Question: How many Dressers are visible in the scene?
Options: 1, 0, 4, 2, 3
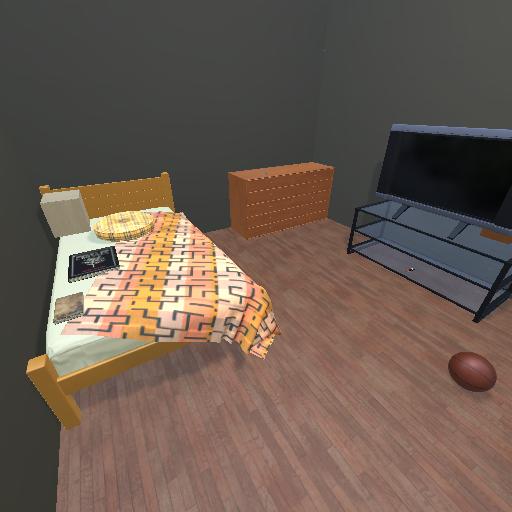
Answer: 1